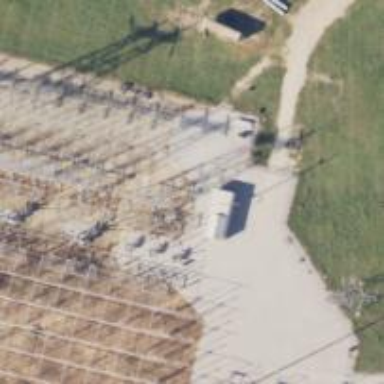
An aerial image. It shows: Switch for power supply.